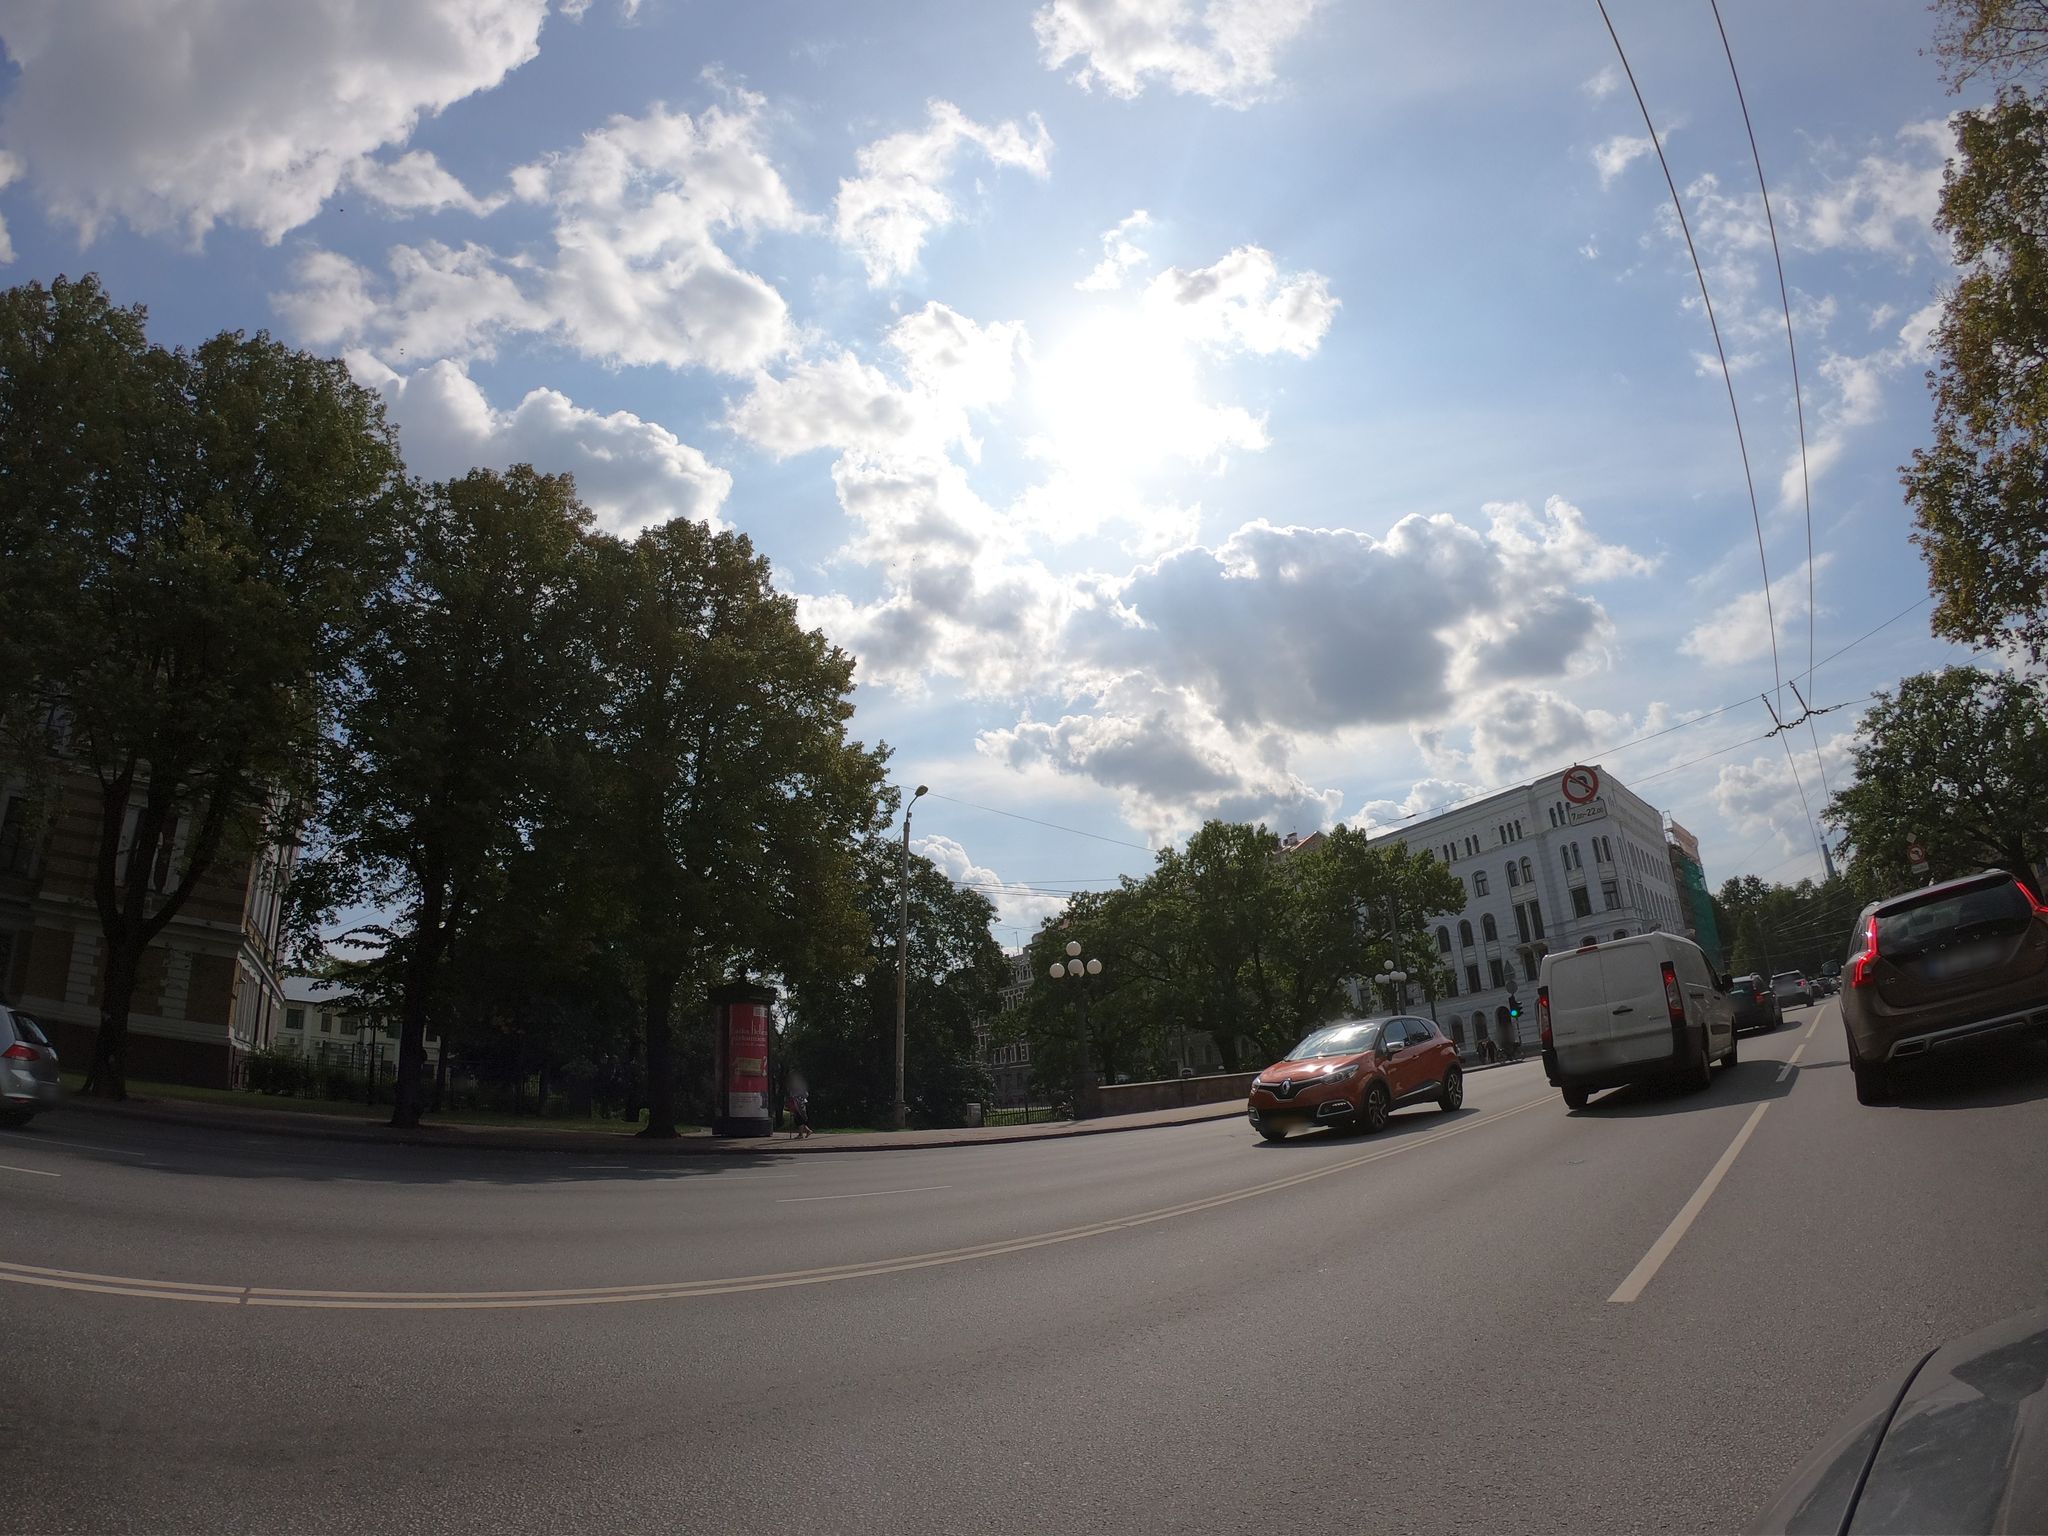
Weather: cloudy
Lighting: day
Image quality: good
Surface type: driving surface
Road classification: footway
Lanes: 5
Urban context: urban centre
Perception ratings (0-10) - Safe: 2.71, Lively: 4.63, Beautiful: 4.43, Boring: 3.81, Depressing: 3.43, Wealthy: 3.45